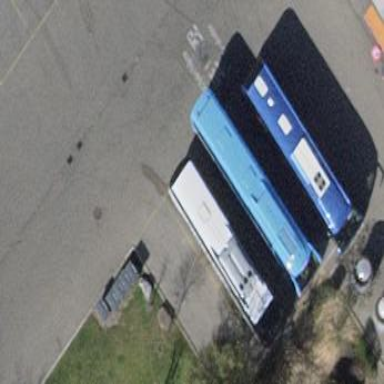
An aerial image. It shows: Parking space designated for buses.